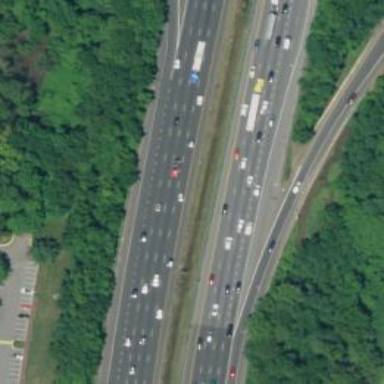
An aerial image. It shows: View of motorway.